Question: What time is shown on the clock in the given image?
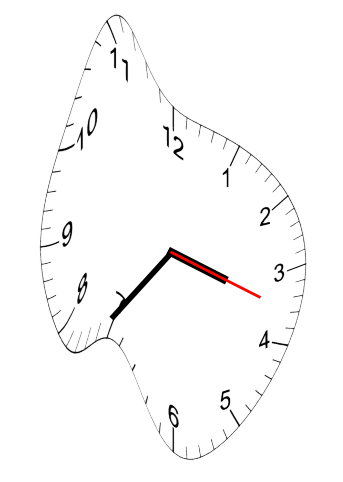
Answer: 03:36:18